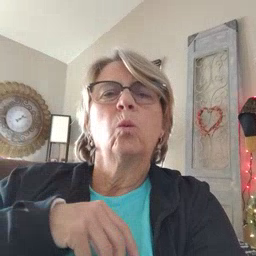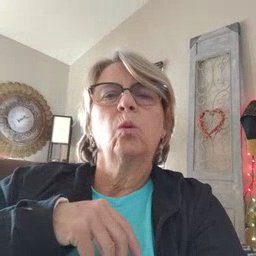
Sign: cloud